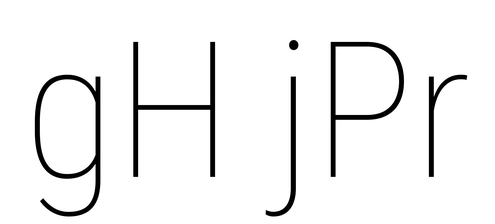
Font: Roboto_Condensed_Thin